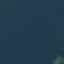
Label: SeaLake